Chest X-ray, AP view. Patient: 66 years old, sex M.
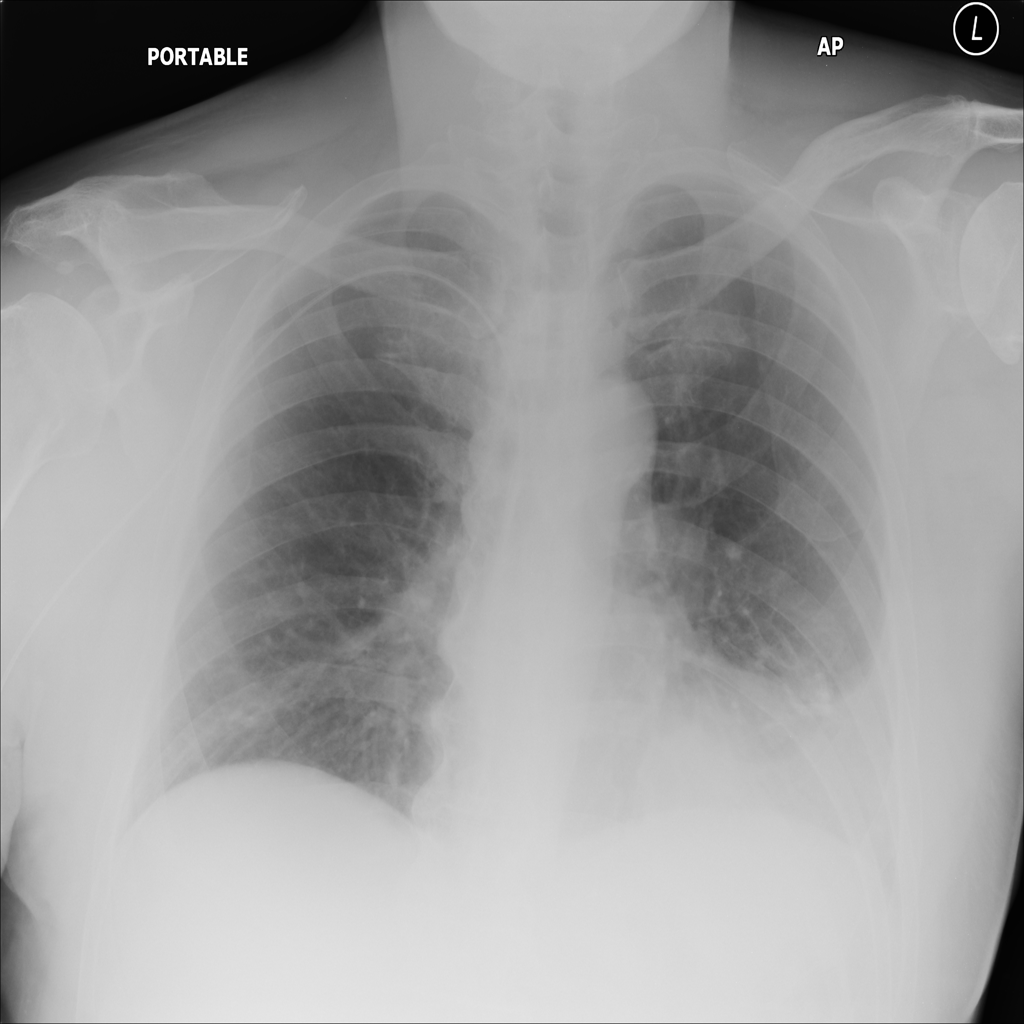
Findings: Infiltration